Interaction volume radius: 10 \u00c5
Interaction volume height: 15 \u00c5
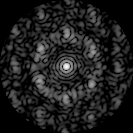
Disorder parameter: 0.6715